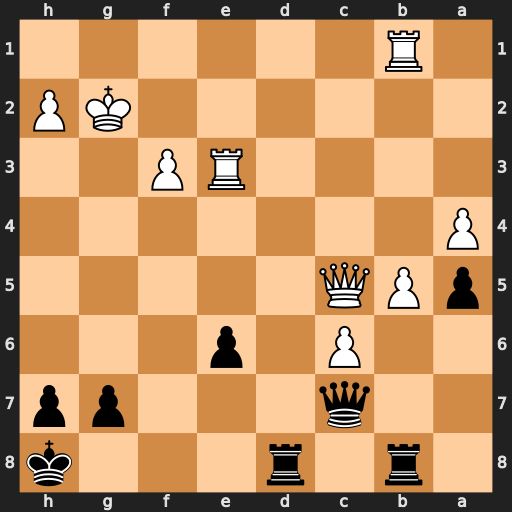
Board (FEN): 1r1r3k/2q3pp/2P1p3/pPQ5/P7/4RP2/6KP/1R6
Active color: b
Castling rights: -
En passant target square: -
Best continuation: Rd2+ Re2 Rxe2+